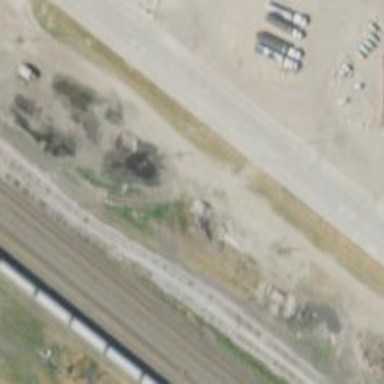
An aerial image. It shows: Railway siding with rails.